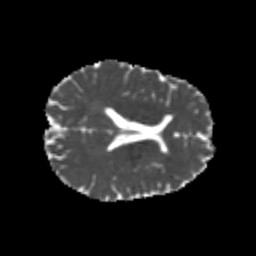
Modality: MD
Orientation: axial
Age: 26
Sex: male
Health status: healthy
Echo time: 0.074 s